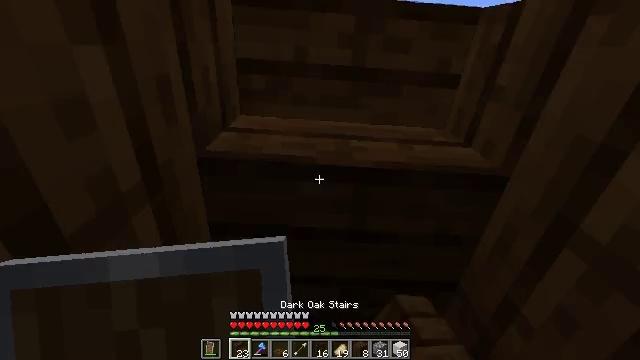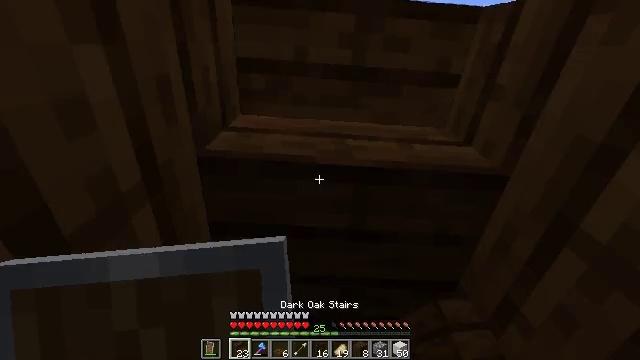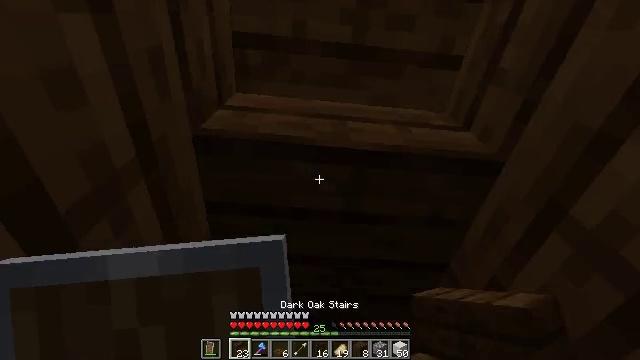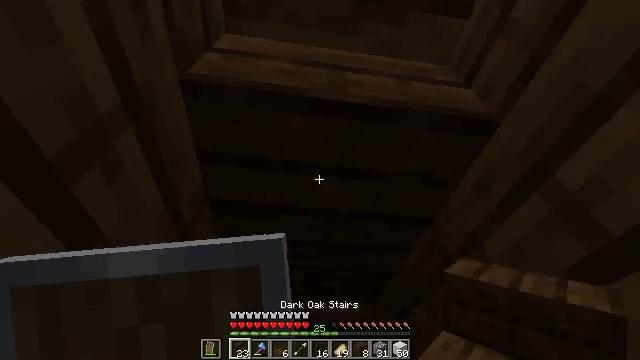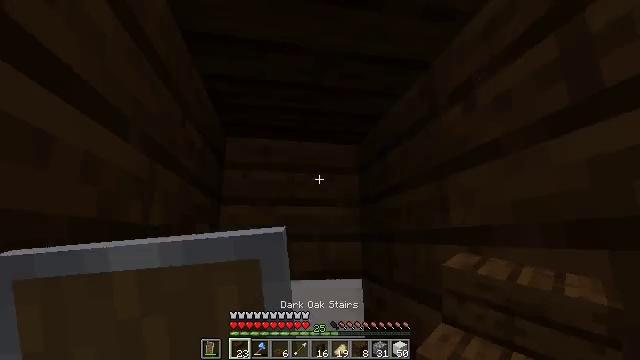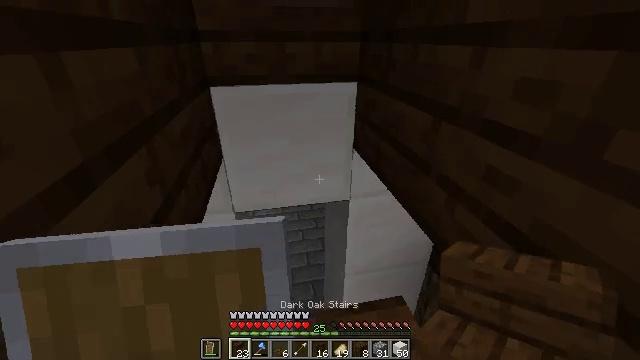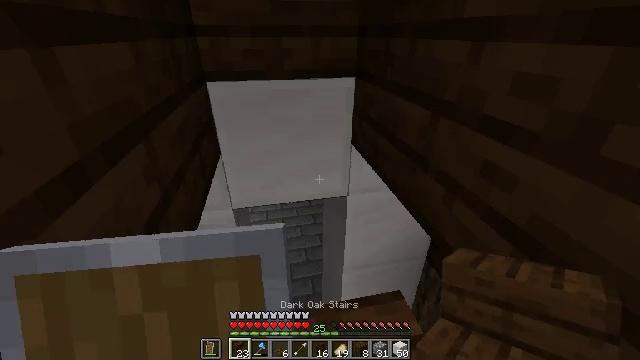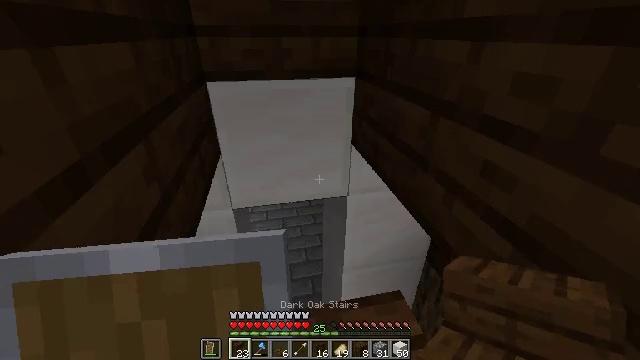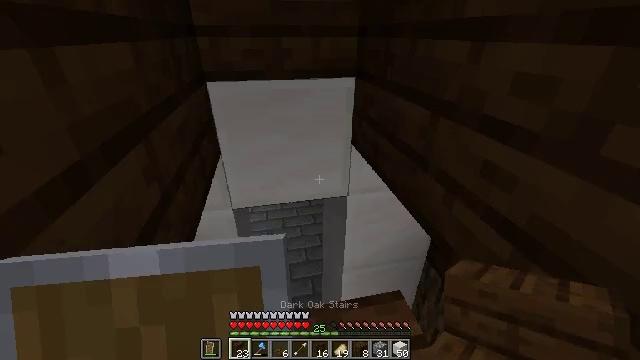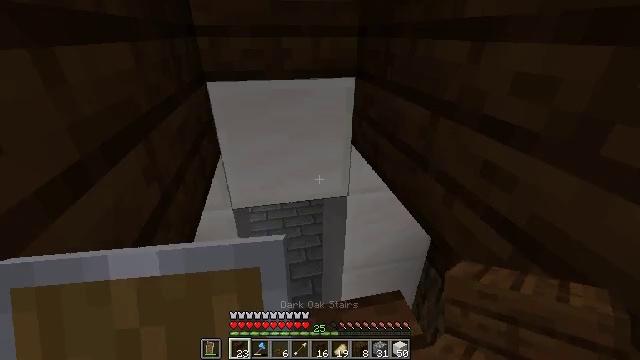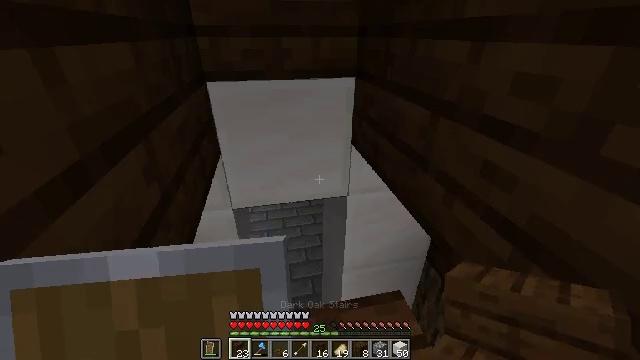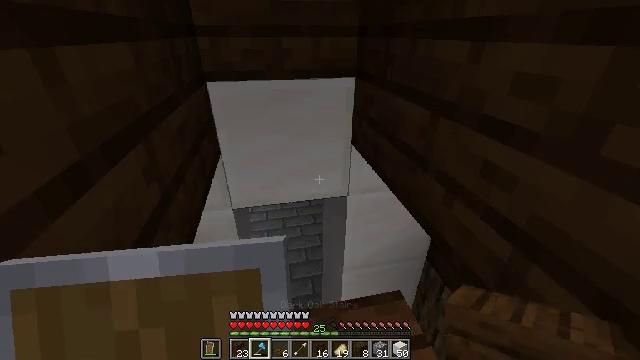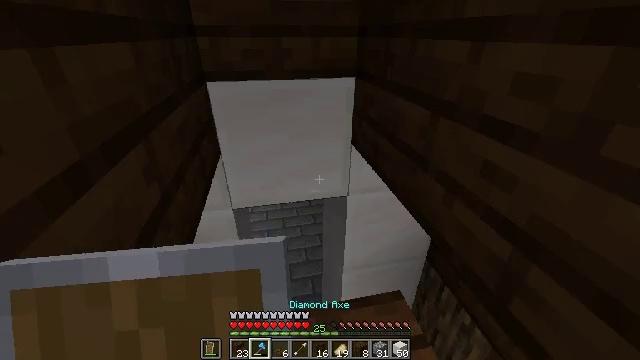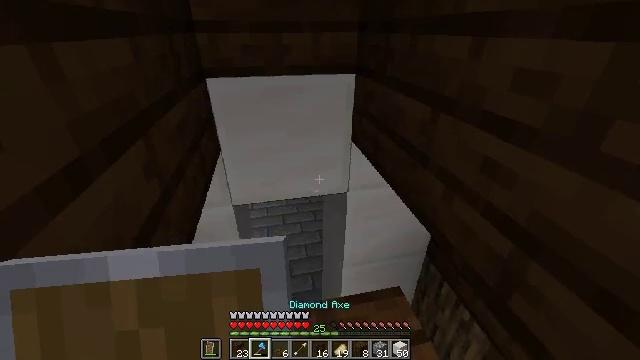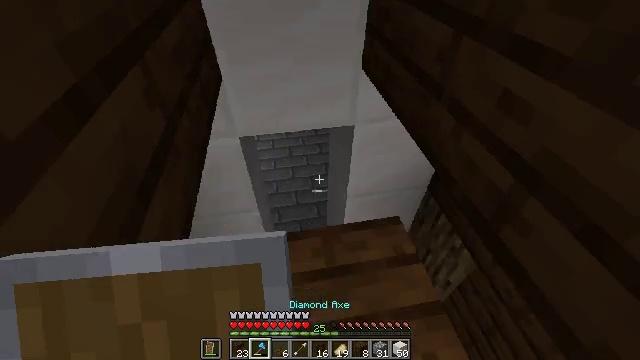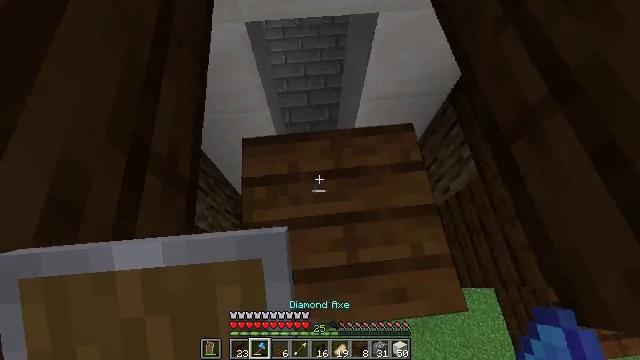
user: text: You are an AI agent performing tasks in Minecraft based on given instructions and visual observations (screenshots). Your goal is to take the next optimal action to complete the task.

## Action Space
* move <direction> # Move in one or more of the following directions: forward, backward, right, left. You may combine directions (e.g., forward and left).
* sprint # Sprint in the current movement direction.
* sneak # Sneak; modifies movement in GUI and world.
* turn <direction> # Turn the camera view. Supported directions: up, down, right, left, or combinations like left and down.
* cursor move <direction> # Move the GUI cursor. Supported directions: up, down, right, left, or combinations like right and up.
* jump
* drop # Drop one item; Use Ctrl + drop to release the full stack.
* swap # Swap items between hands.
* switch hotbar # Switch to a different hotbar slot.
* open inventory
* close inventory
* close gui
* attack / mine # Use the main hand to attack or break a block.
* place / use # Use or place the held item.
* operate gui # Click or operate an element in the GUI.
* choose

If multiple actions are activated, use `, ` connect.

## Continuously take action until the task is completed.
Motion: motion action
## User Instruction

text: Mine dark oak planks.
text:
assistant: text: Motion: sneak
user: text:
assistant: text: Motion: sneak, turn right and down
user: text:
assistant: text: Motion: sneak, turn right and down, switch to hotbar 1
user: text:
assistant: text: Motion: sneak, turn right and down, switch to hotbar 1
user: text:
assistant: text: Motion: sneak, turn right and down, switch to hotbar 1
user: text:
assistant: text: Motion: sneak
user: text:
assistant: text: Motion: sneak
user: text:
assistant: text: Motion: sneak
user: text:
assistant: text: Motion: sneak
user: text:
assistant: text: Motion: sneak
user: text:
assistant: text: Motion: sneak, switch to hotbar 2
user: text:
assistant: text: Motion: sneak, switch to hotbar 2
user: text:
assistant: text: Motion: sneak, switch to hotbar 2
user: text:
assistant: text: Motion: sneak, turn left and down
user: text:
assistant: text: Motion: sneak, turn left and down
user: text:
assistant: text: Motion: sneak, turn down
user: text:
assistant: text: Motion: sneak, turn down, attack / mine
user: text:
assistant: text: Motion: sneak, attack / mine
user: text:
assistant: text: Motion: sneak, attack / mine
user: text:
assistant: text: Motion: sneak, attack / mine
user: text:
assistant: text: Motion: sneak, attack / mine
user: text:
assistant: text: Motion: sneak, attack / mine
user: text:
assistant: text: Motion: sneak, attack / mine
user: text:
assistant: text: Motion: sneak, attack / mine
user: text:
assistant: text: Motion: sneak, attack / mine
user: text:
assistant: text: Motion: sneak, attack / mine
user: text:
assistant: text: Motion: sneak, attack / mine
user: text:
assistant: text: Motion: sneak, attack / mine
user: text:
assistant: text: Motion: sneak, attack / mine
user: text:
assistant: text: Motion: sneak, attack / mine